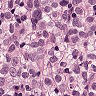
Metastatic tissue present: yes